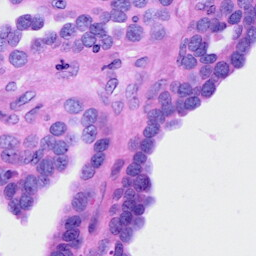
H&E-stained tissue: Ovarian